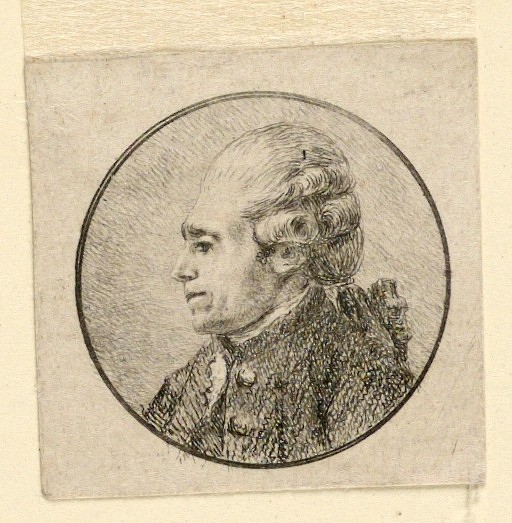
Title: Medallion Portraot of Joseph-Marie Vien
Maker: Dominique Vivant Denon, French, 1747 - 1825
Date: ca. 1788
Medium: Etching on paper
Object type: Print
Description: Within a circular medallion, a middle-aged man's head seen in left profile, wearing a wig. Portrait of Joseph-Marie Vien.